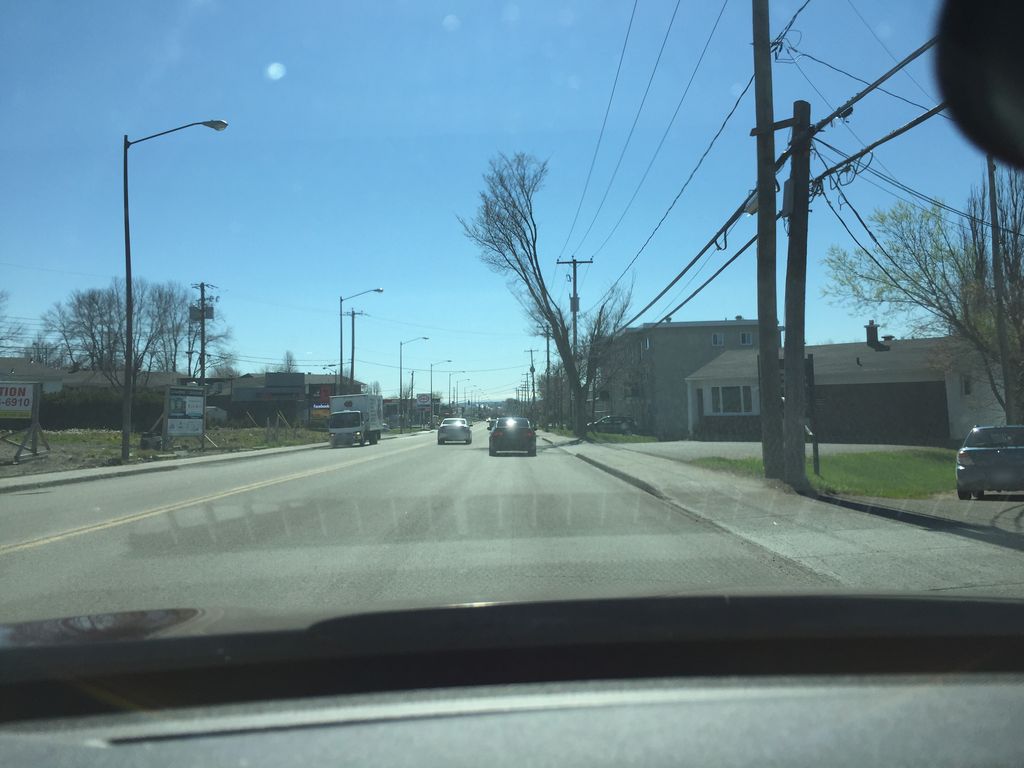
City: quebec_city